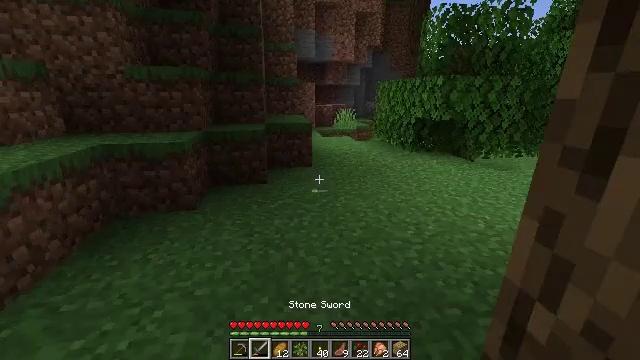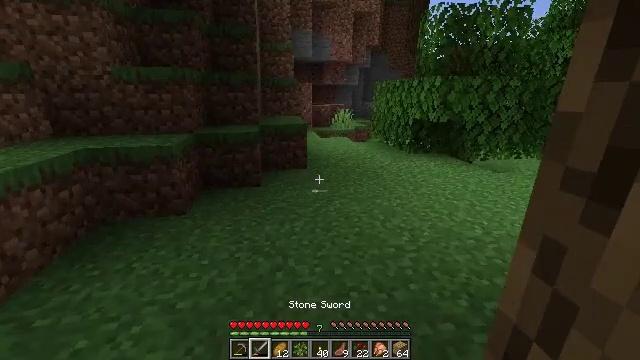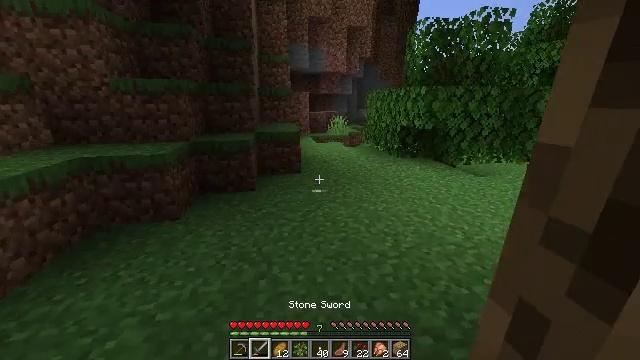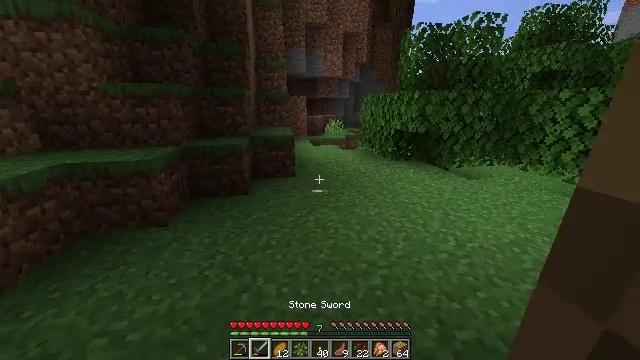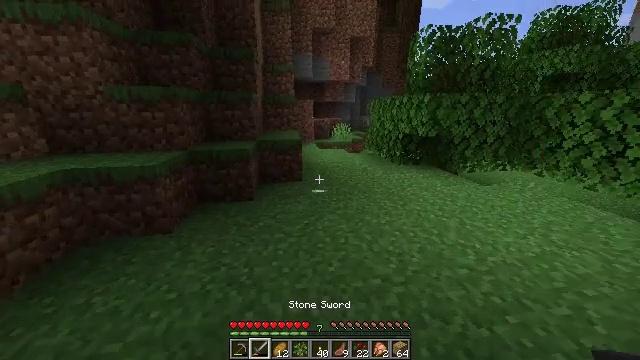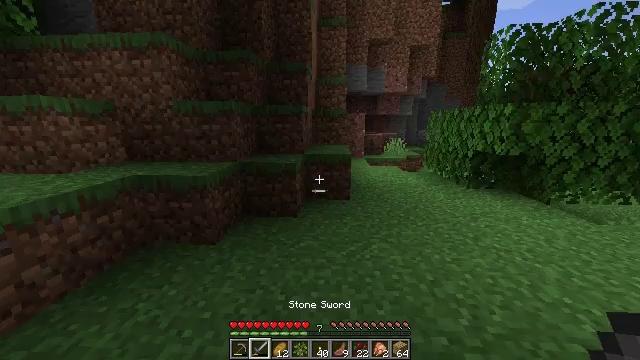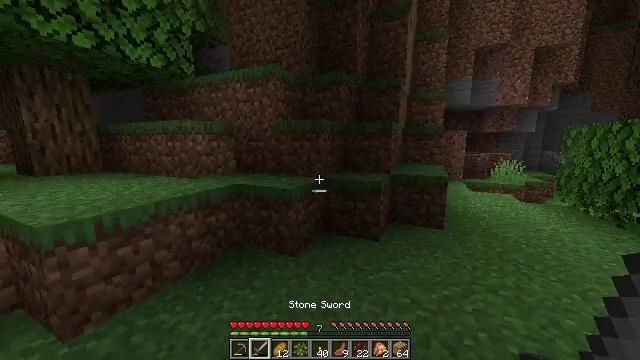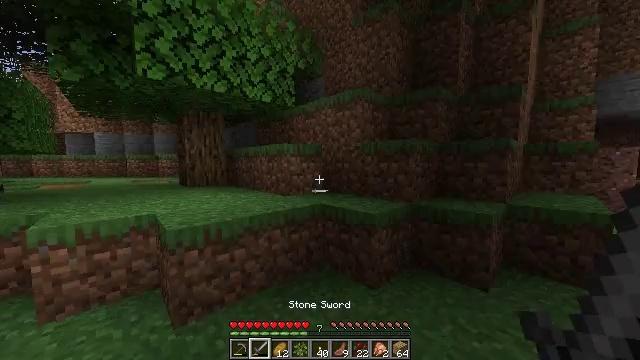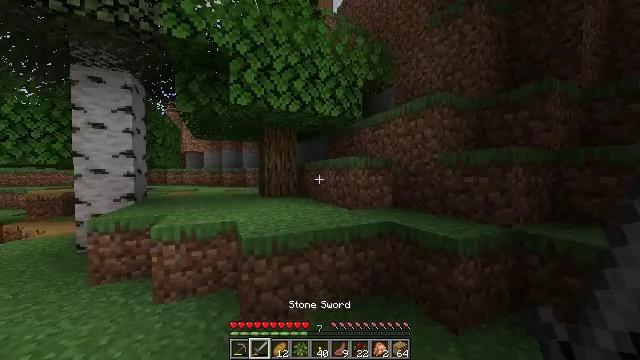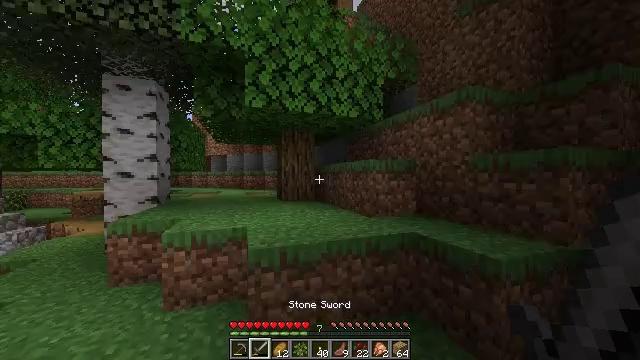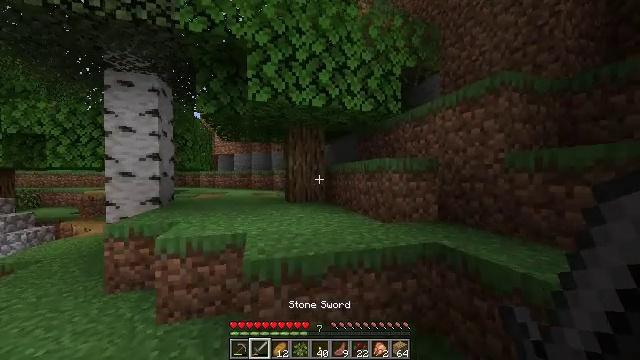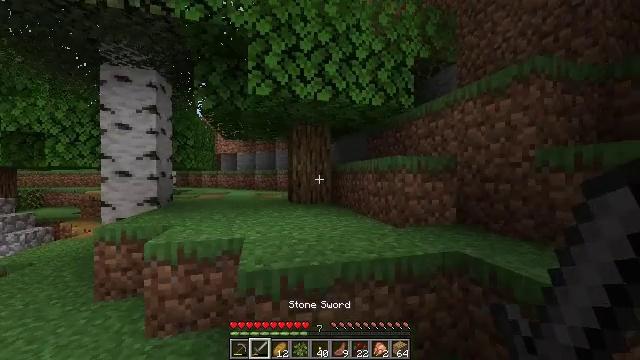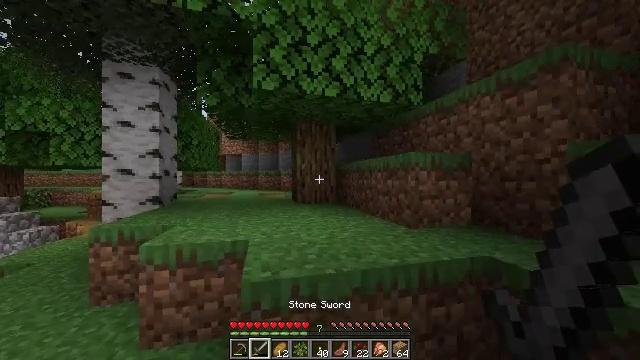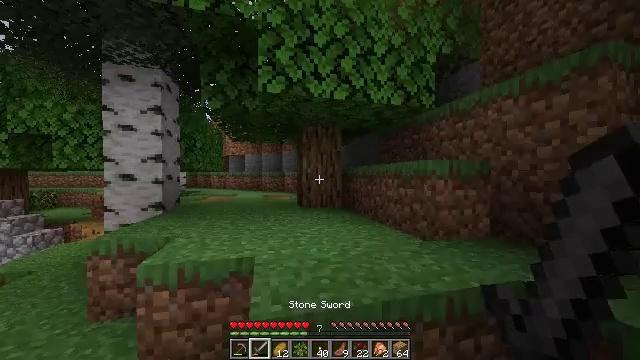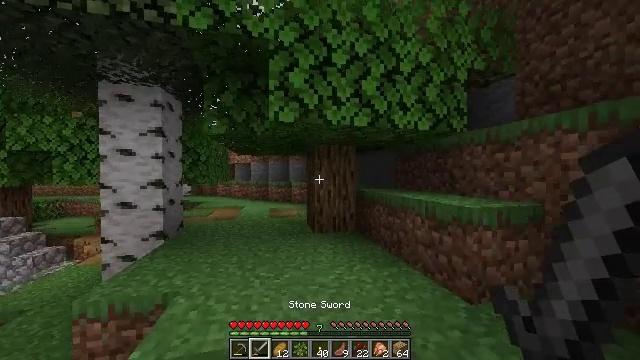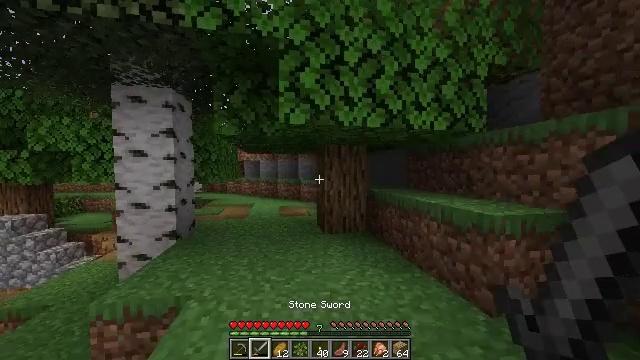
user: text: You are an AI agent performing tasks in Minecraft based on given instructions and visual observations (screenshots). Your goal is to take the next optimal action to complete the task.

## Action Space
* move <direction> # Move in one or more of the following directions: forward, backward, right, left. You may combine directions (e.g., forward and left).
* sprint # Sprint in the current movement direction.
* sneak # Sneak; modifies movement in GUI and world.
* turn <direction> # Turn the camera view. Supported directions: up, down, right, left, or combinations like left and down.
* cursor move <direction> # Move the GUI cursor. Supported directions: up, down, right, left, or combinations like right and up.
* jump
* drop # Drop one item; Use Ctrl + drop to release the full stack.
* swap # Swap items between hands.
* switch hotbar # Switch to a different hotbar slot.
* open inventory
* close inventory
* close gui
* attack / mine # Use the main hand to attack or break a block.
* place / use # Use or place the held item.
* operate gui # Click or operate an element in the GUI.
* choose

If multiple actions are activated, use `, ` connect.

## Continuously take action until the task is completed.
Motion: motion action
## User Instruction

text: Gather oak leaves by attacking.
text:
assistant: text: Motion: move forward and move right, sprint
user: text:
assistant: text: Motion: move forward and move right, sprint
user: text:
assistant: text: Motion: move forward and move right, sprint
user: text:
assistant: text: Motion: move forward, sprint, turn left
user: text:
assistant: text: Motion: move forward, sprint, turn left and up
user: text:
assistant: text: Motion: move forward, sprint, turn left and up
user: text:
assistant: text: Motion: move forward, sprint, turn left and up
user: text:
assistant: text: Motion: move forward, sprint, turn left and up
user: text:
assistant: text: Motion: move forward, sprint, turn left
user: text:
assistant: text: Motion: move forward, sprint, turn left
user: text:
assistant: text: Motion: move forward and move left, sprint, turn left
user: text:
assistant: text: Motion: move forward and move left, sprint
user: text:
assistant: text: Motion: move forward and move left, sprint, jump
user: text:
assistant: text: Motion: move forward and move left, sprint, jump
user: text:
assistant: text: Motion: move forward, sprint, turn left and down, jump
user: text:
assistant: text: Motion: move forward, sprint, turn left
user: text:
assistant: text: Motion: move forward, sprint, turn left
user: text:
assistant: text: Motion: move forward, sprint
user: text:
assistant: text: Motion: move forward and move left, sprint
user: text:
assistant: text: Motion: move forward and move left, sprint
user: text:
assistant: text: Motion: move forward and move left, sprint
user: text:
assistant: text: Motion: move forward and move left, sprint
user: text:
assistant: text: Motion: move forward, sprint
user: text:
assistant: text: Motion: move forward, sprint
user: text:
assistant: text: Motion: move forward, sprint
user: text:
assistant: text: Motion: move forward, sprint
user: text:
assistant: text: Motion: move forward, sprint
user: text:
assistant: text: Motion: move forward, sprint
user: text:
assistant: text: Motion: move forward, sprint
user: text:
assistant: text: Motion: move forward, sprint